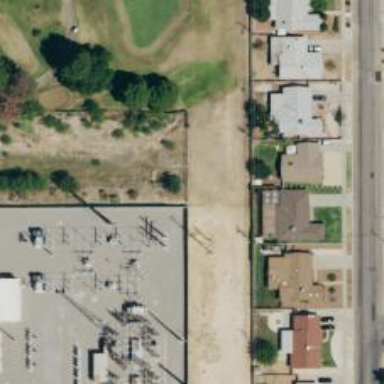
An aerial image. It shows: Power substation.